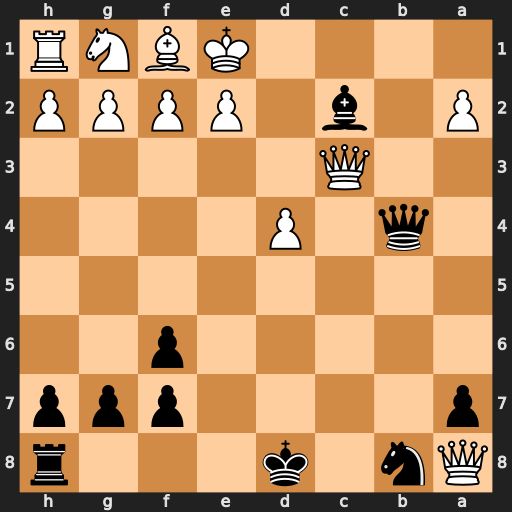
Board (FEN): Qn1k3r/p4ppp/5p2/8/1q1P4/2Q5/P1b1PPPP/4KBNR
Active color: b
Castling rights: K
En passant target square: -
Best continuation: Qxc3#